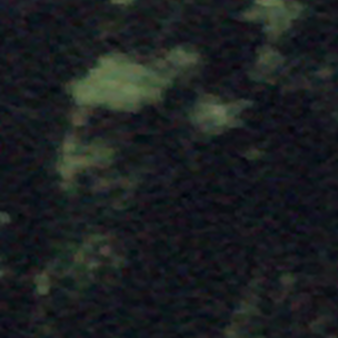
Label: other